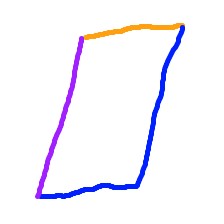
Shape: parallelogram